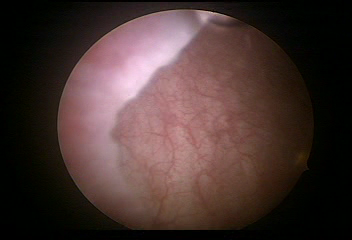
Modality: WLC
Class: Normal mucosa
Bladder cancer association: No